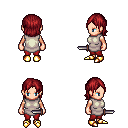
a pixel art fantasy rpg character, female body template, human, light skin, white tunic, red pants, brunette long bangs hairstyle, gold boots, dagger, four views (front, back, left, right), 2x2 character sprite sheet, small pixel art, hard edges, no anti-aliasing